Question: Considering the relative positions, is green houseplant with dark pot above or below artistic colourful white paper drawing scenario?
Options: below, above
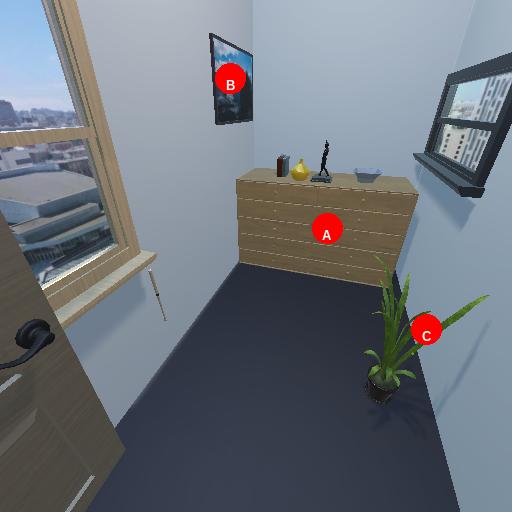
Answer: below